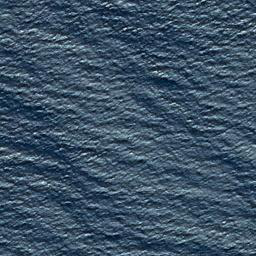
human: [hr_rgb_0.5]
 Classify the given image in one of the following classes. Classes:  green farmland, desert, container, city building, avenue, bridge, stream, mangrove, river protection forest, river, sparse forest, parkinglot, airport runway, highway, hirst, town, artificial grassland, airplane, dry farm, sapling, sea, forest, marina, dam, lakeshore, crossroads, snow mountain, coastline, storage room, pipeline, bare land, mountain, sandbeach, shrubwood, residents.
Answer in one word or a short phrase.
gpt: sea